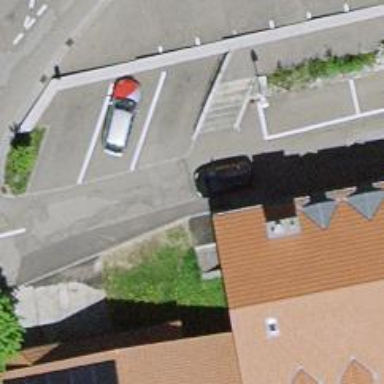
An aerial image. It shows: Set of steps on the road.